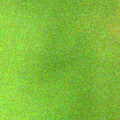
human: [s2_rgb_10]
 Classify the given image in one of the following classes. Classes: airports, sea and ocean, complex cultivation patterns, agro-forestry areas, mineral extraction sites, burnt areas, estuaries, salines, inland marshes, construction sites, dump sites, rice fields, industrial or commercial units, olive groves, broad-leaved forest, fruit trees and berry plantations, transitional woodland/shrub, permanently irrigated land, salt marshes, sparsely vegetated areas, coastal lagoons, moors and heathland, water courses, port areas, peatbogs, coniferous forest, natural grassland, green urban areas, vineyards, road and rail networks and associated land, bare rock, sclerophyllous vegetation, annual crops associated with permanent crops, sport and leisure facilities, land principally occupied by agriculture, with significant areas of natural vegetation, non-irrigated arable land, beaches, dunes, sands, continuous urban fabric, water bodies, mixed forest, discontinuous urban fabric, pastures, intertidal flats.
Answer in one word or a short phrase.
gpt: coastal lagoons